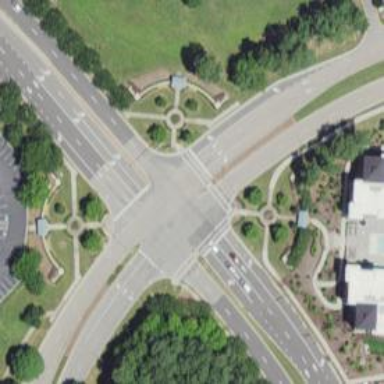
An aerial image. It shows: Marked crossing on the road.